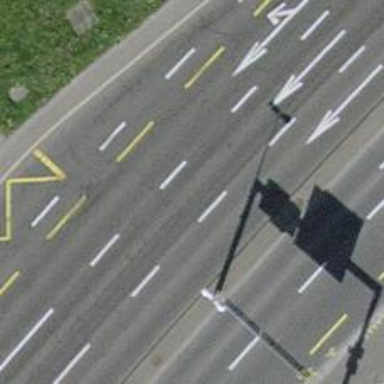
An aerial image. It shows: Secondary road with asphalt surface.